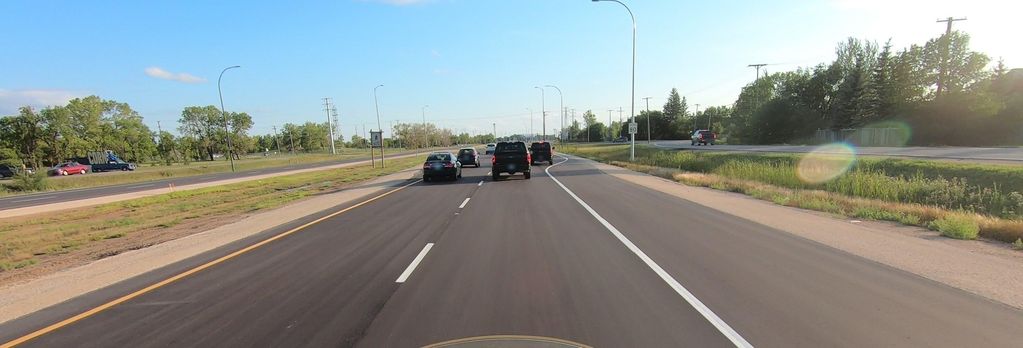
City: winnipeg